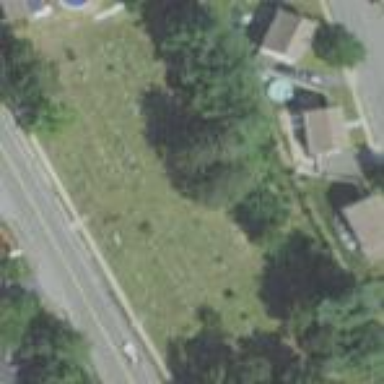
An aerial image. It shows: Cemetery.